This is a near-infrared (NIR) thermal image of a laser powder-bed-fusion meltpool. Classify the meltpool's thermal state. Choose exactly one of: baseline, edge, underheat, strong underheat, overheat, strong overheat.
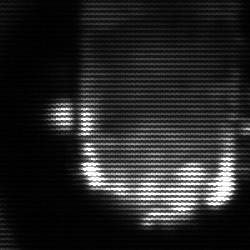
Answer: baseline